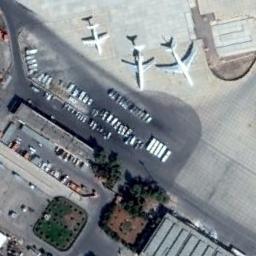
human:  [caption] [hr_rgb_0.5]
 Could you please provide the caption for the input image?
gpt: Three planes are parked next to many cars and buildings .

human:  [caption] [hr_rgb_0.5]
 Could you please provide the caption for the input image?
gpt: Three planes parked on the open area and a parking lot with many cars in front of planes .

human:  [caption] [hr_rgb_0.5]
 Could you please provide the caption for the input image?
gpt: There are many buildings next to the three planes, And many cars parked in the open space next to the buildings .

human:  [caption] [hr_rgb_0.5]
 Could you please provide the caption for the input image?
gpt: There are three planes and several rows of cars .

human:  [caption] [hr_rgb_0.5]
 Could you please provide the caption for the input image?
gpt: Three planes are on the ground next to the building .